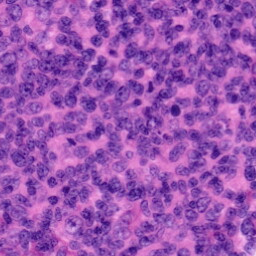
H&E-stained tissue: Tonsil